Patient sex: F
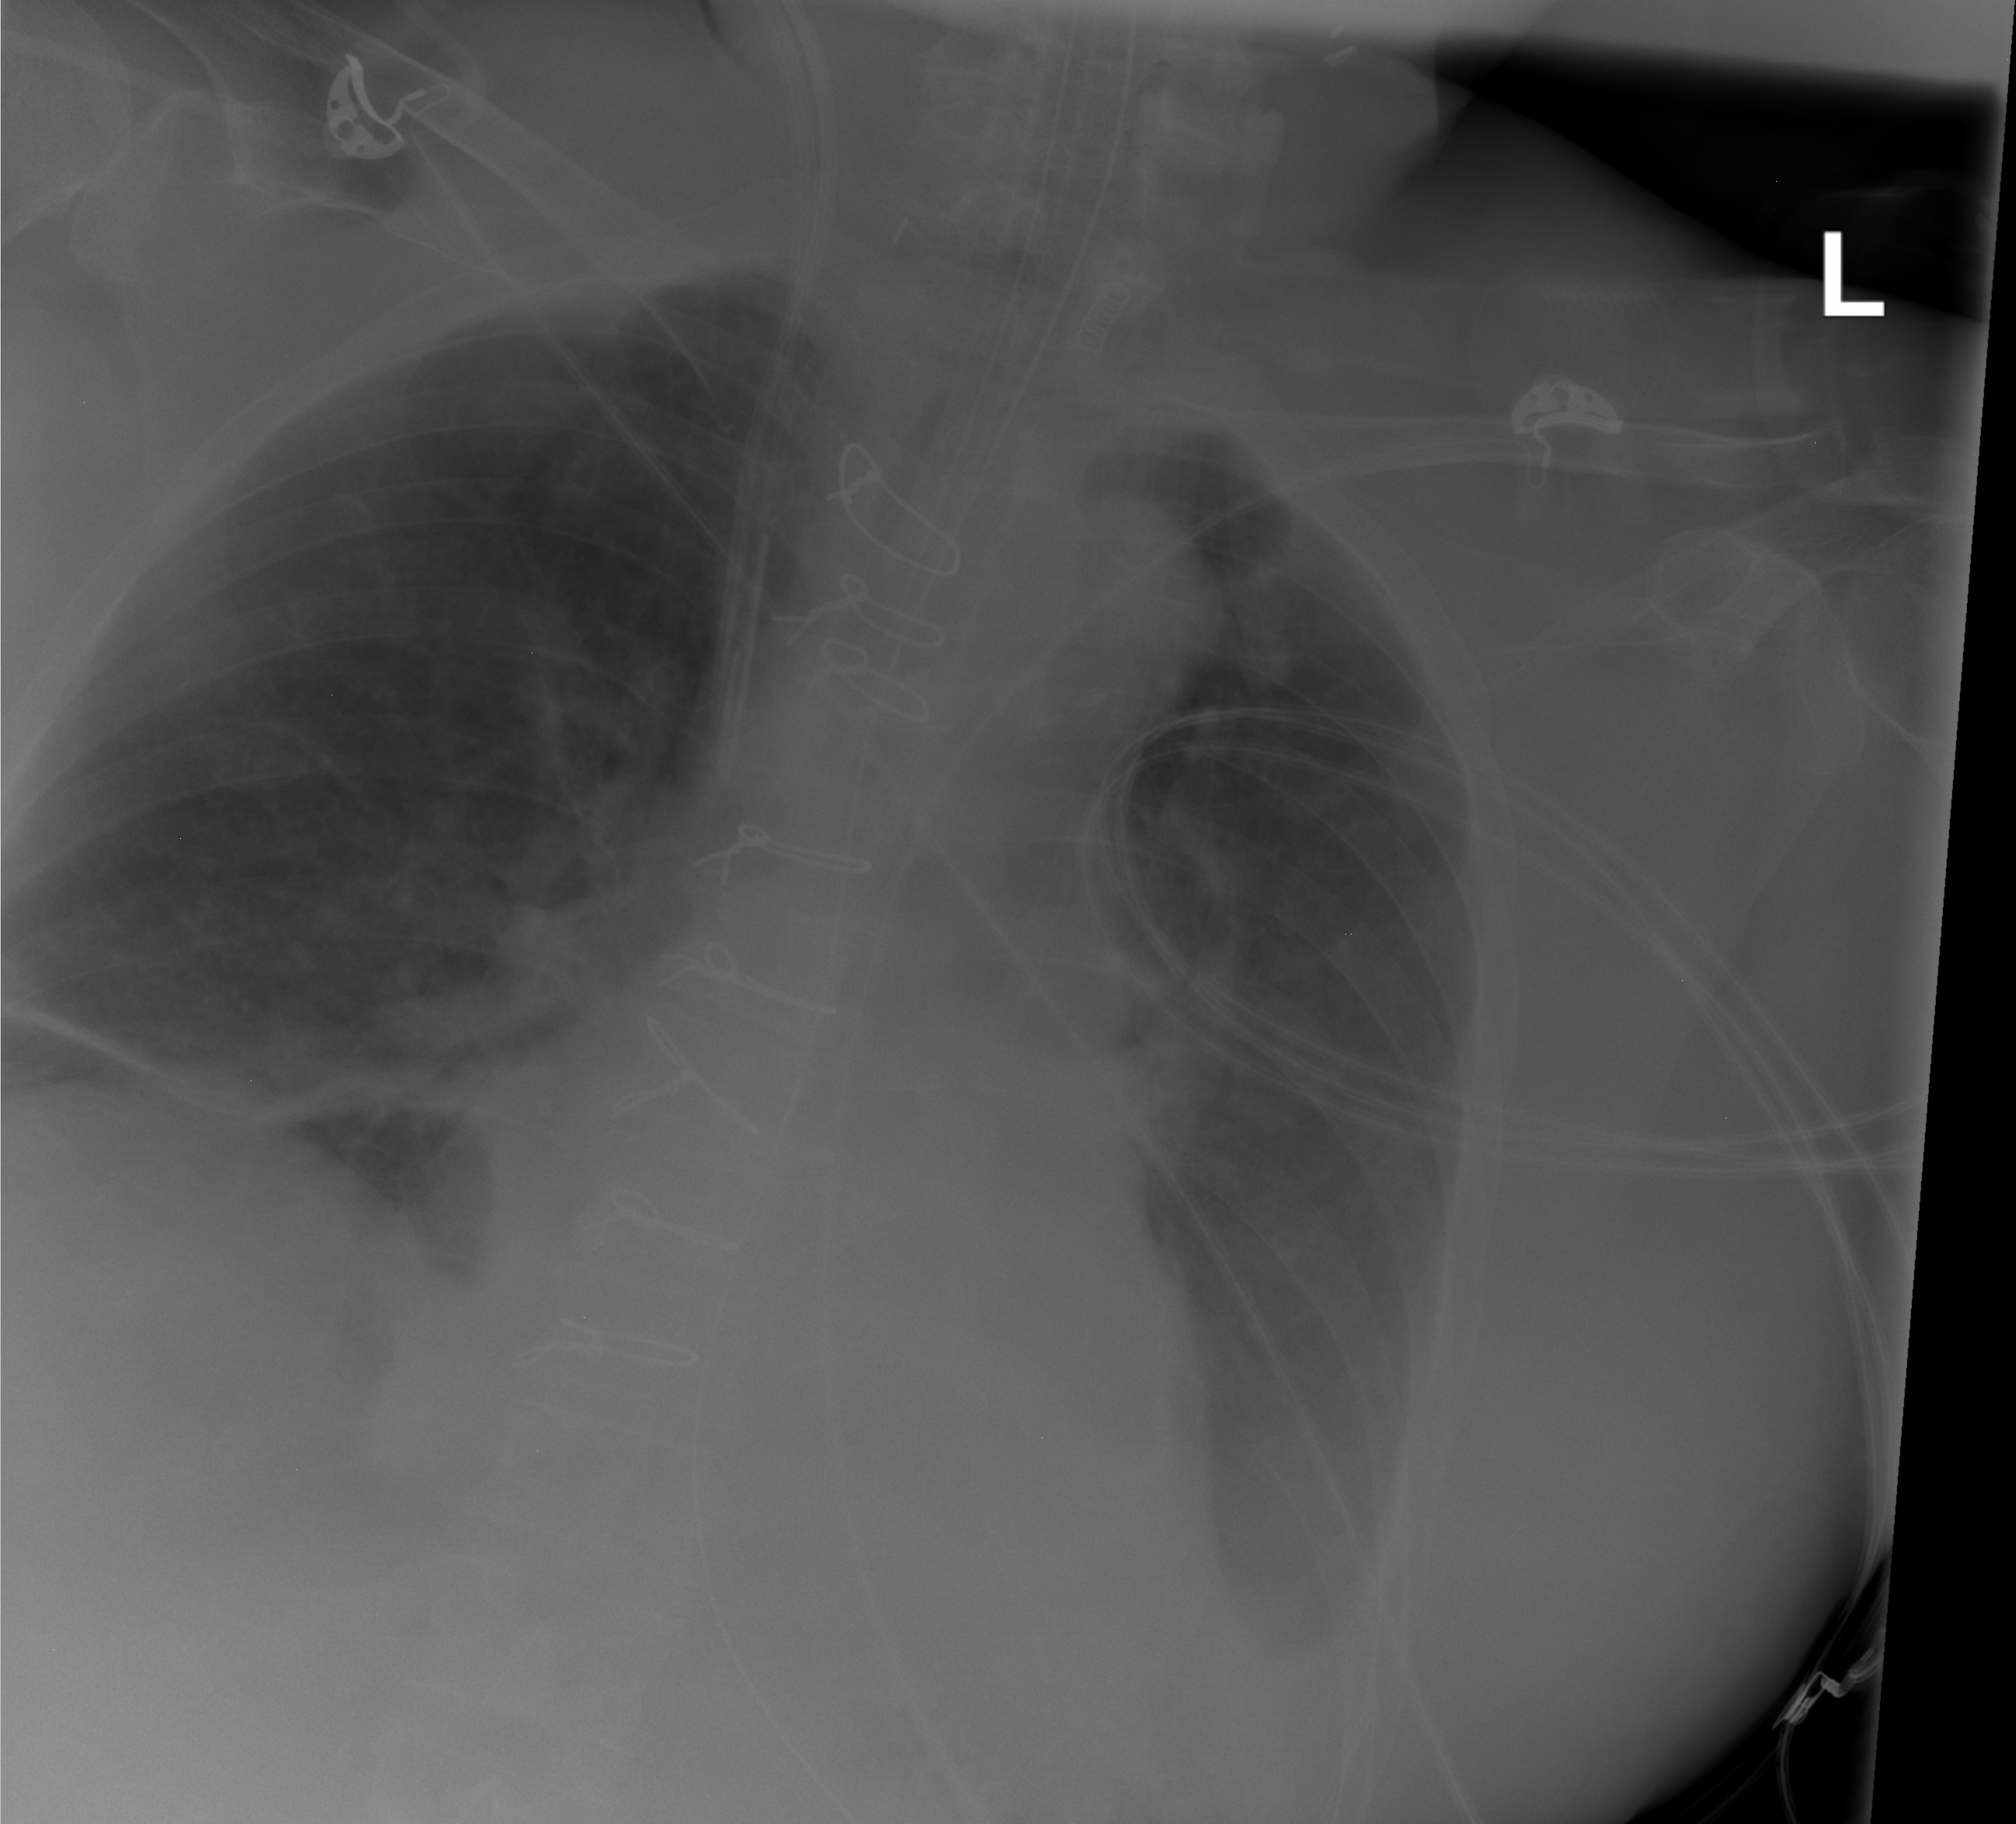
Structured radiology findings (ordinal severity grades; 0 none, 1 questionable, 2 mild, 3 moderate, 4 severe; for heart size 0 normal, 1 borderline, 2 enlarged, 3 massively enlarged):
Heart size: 0
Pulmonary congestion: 0
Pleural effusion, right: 0
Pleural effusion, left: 2
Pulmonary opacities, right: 0
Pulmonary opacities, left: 0
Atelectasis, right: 2
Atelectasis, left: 2